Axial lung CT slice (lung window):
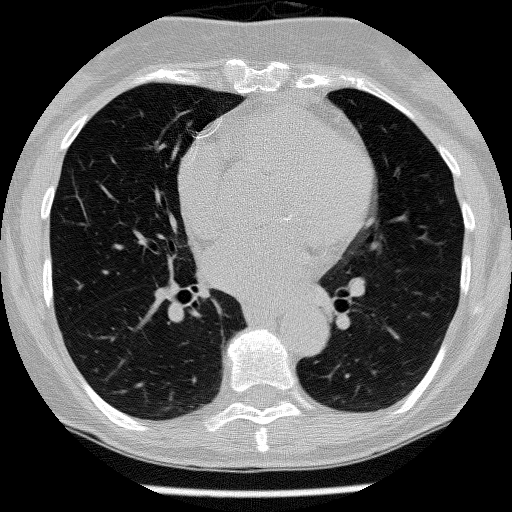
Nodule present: no